Question: ## Short recap for people that came here via the internet search.
On some installations Delphi can't debug FireMonkey applications on OS X. Symptoms: Delphi starts loading the Debug desktop and then locks. Pressing Ctrl+C in the PAServer stops the PAServer and unfreezes the Delphi. The problem was observed with Delphi XE2 Update 4 and OS X 10.7.3.
Longer description is attached below.
---
I have a brand new Mac Mini (mc815z/a model - i5 2.3 GHz/2GB/500GB/Nvidia Intel HD Graphics 3000). It came with OS X Lion (10.7) which I upgraded to 10.7.3.
On my main computer (Windows 7 64-bit) runs Delphi XE2 Update 4. I've installed platform assistant from setup_paserver.zip (15.656.945 bytes). It installed Java first (Java for Mac OS X 10.7 Update 1). I'm starting PAServer via paserver.command and it seems to be working fine. PAServer says it is version 1.0.2.
Then I've set up a remote profile and it works fine ('Test Connection' reports success).
When I run (with debugging) a FireMonkey project (I tried various Sample projects and also fresh, minimal FireMonkey application), Delphi starts switching to the Debug layout and then freezes. PAServer reports:
> Process Control Server Started pid 343 exe build Jan 15 2012sentinelFunc 345
[The number in the second line is different every time I try to debug the program.] Nothing happens then. I can kill the PAServer with Ctrl-C and that unfreezes the Delphi. Delphi then reports error:
> Debugger Assertion Failure: "obj"
in ..\win32src
proxy.cpp at line 663
Package file seems fine to me:

I'm logged on locally as a user in the Admin group.
I can start the application from '/Users/primoz/Applications/Embarcadero/PAServer/scratch-dir'. No problems there. 'Run without debugging' in Delphi also works. The problem only appears if I try to debug my app.
---
EDIT: This seems to be a problem with my Delphi installation. I tried the same from my notebook (also running XE2 Update 4) and it works just fine.
---
EDIT: It seems that this is related to my debug desktop. When I changed debug desktop to be the same as the edit desktop, problems disappeared.
---
EDIT: This problem only appears if I have 'Thread Status' window visible on the debug desktop. Furthermore, this is related to my Delphi installation - the other computer I tested on works fine with 'Thread Status' window visible.
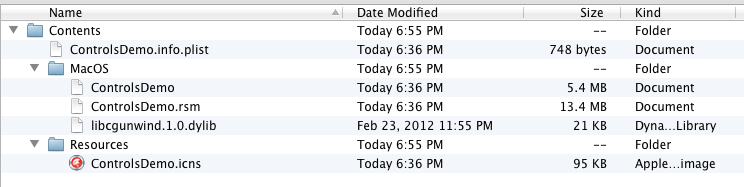
Answer: This problems is related to the Thread Status window. If you experience locking while debugging on OS X, remove Thread Status from the Debug desktop.
Strangely, some XE2 Update 4 installations are working quite fine with Thread Status visible, and some are not.